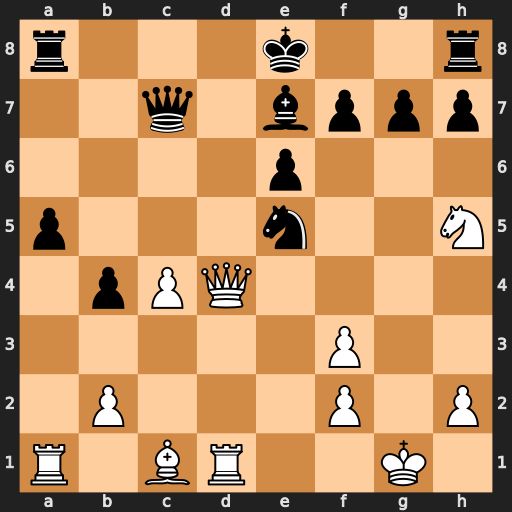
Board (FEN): r3k2r/2q1bppp/4p3/p3n2N/1pPQ4/5P2/1P3P1P/R1BR2K1
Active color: w
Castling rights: kq
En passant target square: -
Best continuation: Nxg7+ Kf8 Bh6